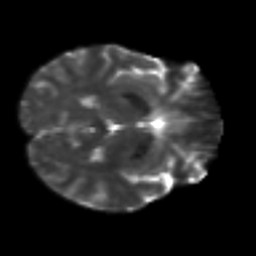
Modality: T2w
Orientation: axial
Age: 31
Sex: female
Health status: ill
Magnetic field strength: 3 T
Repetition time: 9 s
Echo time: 0.093 s